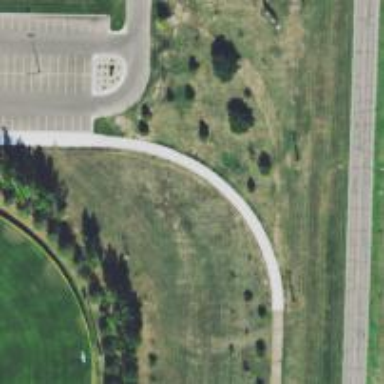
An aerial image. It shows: Footway named Cottonwood Park path.